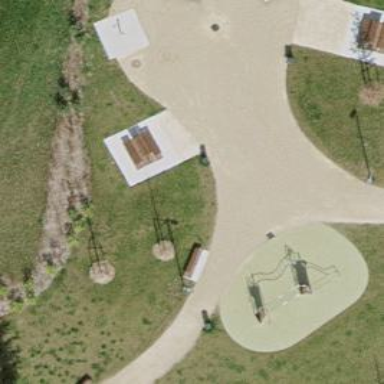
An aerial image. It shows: Picnic table located in leisure land area.